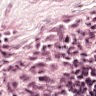
Metastatic tissue present: no